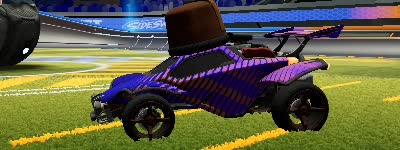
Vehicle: octane